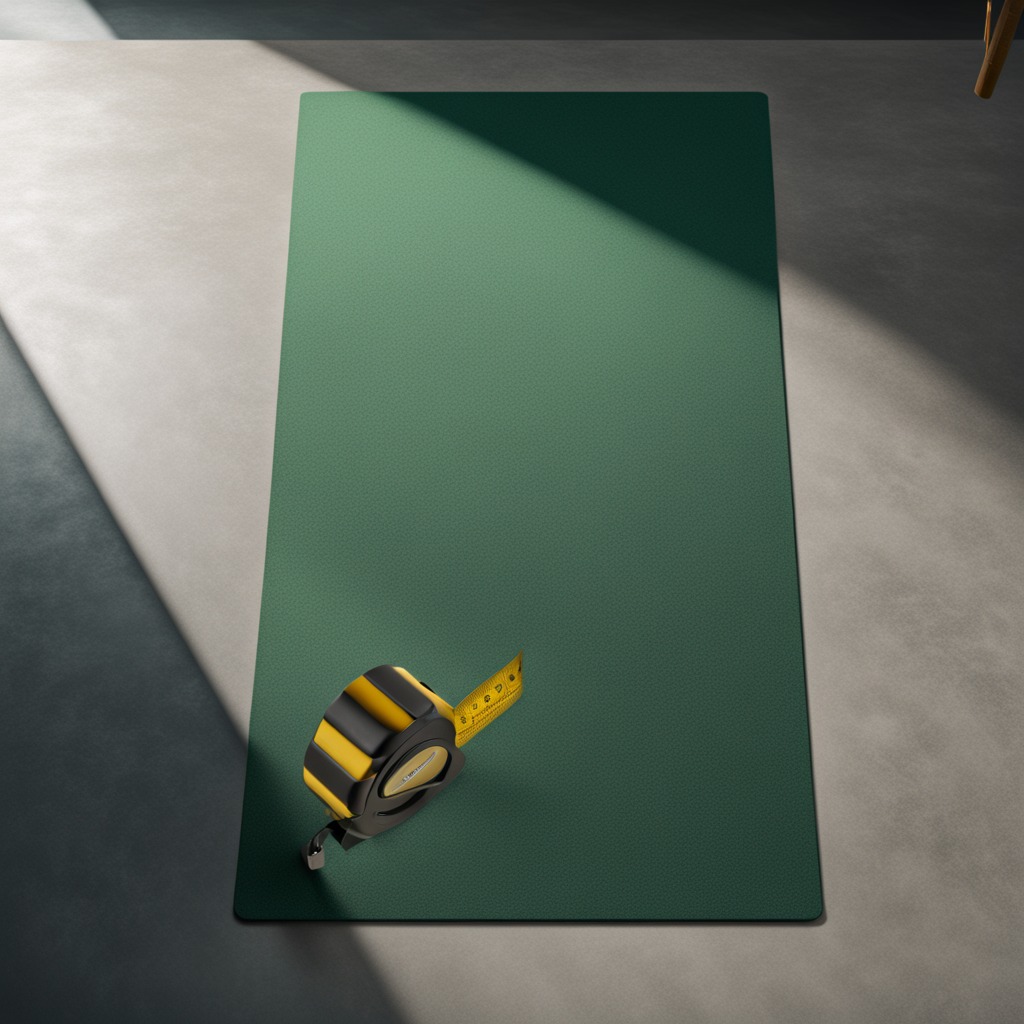
A measuring tape lies on the green rubber mat inside a workshop under bright overhead lighting crisp shadows high clarity worn but beneath the mat